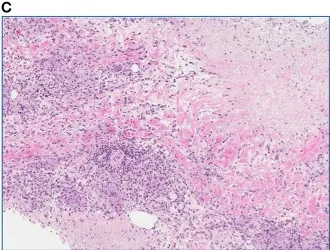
Punch biopsy of lesion following intralesional-IL-2 and BCG. Area of central necrosis (medium power).
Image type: pathology (h&e)